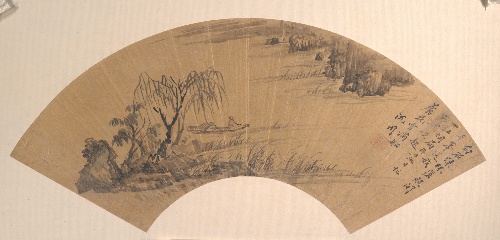
Title: 明/清   佚名   倣沈周   山水   扇|Landscape
Artist: Shen Zhou|Unidentified artist
Artist bio: Chinese, 1427–1509|
Date: 16th century or later
Object type: Folding fan mounted as an album leaf
Classification: Paintings
Medium: Folding fan mounted as an album leaf; ink on gold paper
Culture: China
Period: Ming (1368–1644) or Qing (1644–1911) dynasty
Dimensions: 6 7/8 x 20 3/4 in. (17.5 x 52.7 cm)
Department: Asian Art
Credit line: John Stewart Kennedy Fund, 1913
Accession year: 1913
Repository: Metropolitan Museum of Art, New York, NY
Tags: Landscapes|Boats